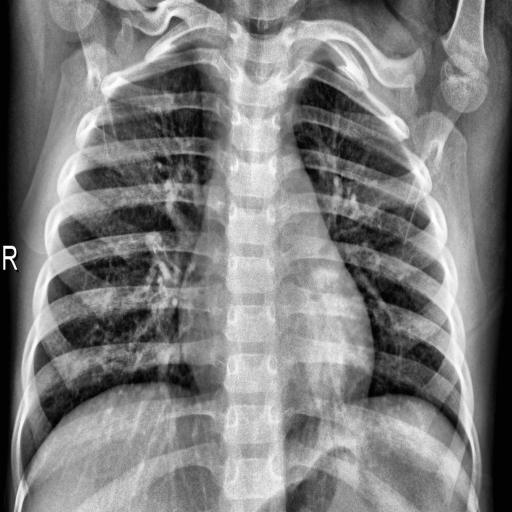
Finding: PNEUMONIA